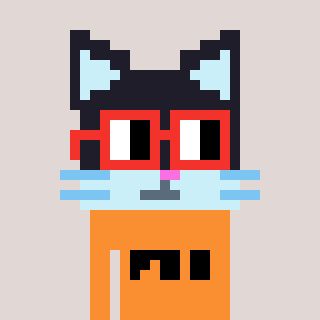
a pixel art character with square red glasses, a cat-shaped head and a orange-colored body on a warm background